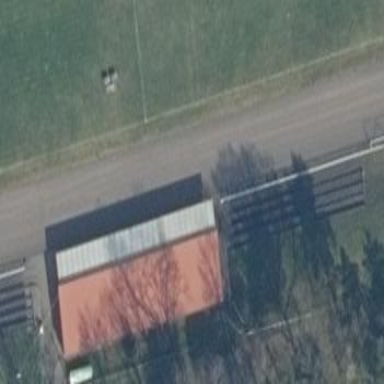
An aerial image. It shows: Grandstand building.